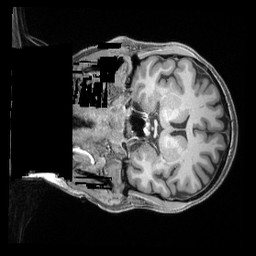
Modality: T1w
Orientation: coronal
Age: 44
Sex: female
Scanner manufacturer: siemens
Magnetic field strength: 3 T
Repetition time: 2.4 s
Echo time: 0.00228 s